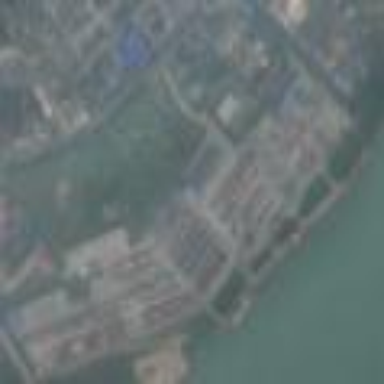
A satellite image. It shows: Industrial area designated for port activities.